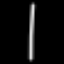
Label: line